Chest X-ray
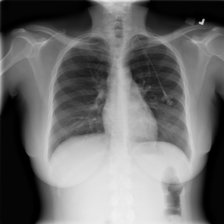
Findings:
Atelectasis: negative
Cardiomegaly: negative
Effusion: negative
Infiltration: negative
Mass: negative
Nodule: negative
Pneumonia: negative
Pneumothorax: negative
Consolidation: negative
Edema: negative
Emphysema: negative
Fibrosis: negative
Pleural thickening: negative
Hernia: negative